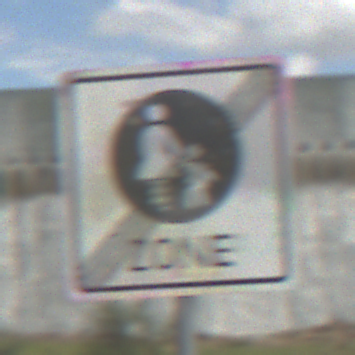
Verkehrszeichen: EndeFussgaengerzone
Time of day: Midday
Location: Outdoor (Nature)
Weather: PartlyCloudy
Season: NotSpecified
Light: Natural